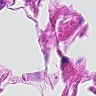
Metastatic tissue present: no